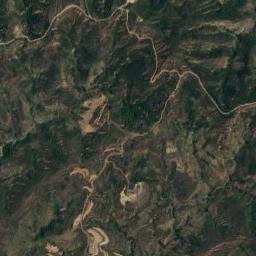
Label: mountain